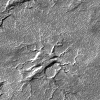
Atmospheric dust classification: not_dusty